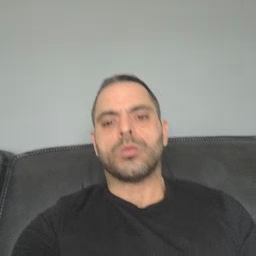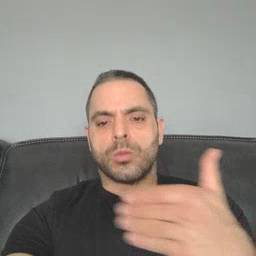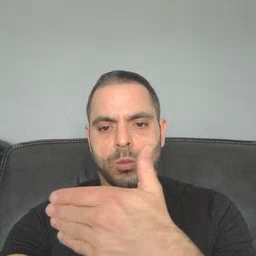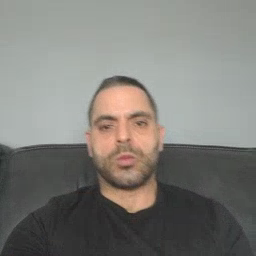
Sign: fish